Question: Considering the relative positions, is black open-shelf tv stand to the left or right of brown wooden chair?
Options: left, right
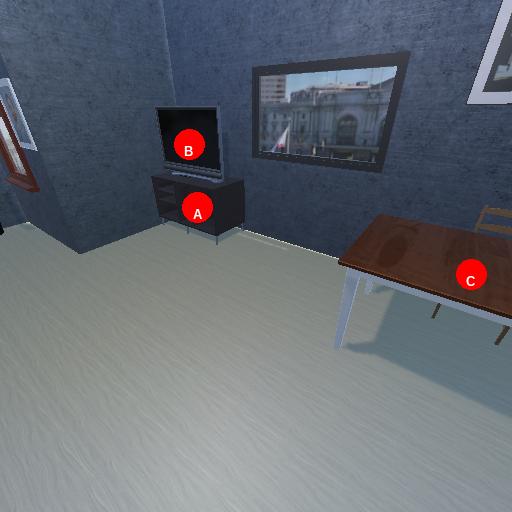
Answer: left